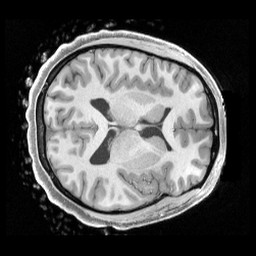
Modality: T1w
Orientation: axial
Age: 19
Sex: female
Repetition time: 2.4 s
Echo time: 0.00222 s